Question: I have a JQuery Mobile/Phonegap app. After dynamically inserting the html form elements I call '.trigger('create')' on the containing element, like so:
'''
$('div#response-form').append(formHtmlString).trigger('create');
'''
All the elements are correctly styled except the radio buttons and check boxes, which are only partially styled and also not properly aligned. See attached image below:

What on earth am I doing wrong?
Thanks!
This is the HTML code contained in the 'formHTMLString' variable:
'''
<form data-response_id="API1201344135246">
<div data-page="1">
<h3>Page One</h3>
</div>
<div data-role="fieldcontain">
<fieldset data-role="controlgroup">
<legend>Question - Checkbox*</legend>
<input type="checkbox" name="10010" id="10010" value="One" class="custom" />
<label for="10010">One</label>
<input type="checkbox" name="10011" id="10011" value="Two" class="custom" />
<label for="10011">Two</label>
<input type="checkbox" name="10012" id="10012" value="Three" class="custom" />
<label for="10012">Three</label>
</fieldset>
</div>
<div data-role="fieldcontain">
<label for="2">Question - String*</label>
<input type="text" name="2" id="2" value="" />
</div>
<div data-role="fieldcontain">
<fieldset data-role="controlgroup">
<legend>Question - Radio Button</legend>
<input type="radio" name="6" id="10004" value="Yes" />
<label for="10004">Yes</label>
<input type="radio" name="6" id="10005" value="No" />
<label for="10005">No</label>
<input type="radio" name="6" id="10006" value="Maybe" />
<label for="10006">Maybe</label>
</fieldset>
</div>
....
</form>
'''
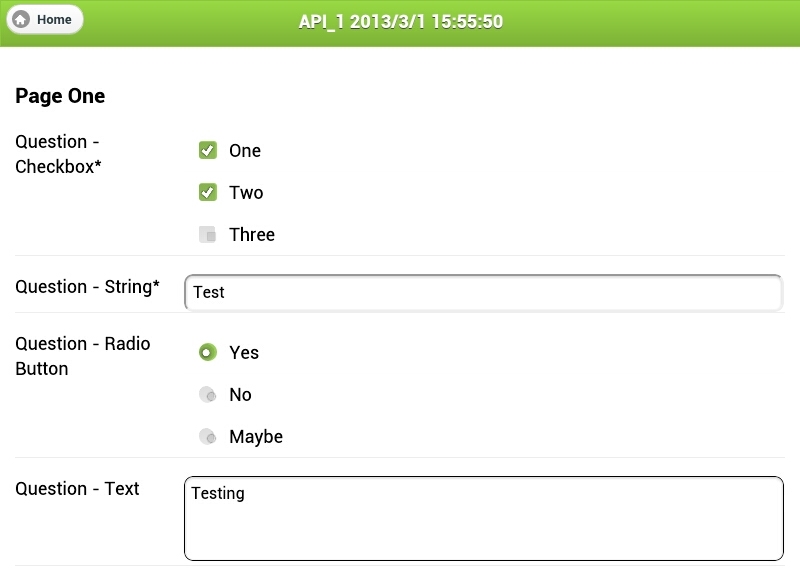
Answer: If you want to use your custom theme/style, load jQuery-Mobile default CSS and override its' styles.
---
Enhance the markup of Checkbox and Radio buttons dynamically using both '.checkboxradio()' and '.trigger('create')'.
'''
$('input[type=checkbox]').checkboxradio().trigger('create');
'''
'''
$('input[type=radio]').checkboxradio().trigger('create');
'''
> <URL>